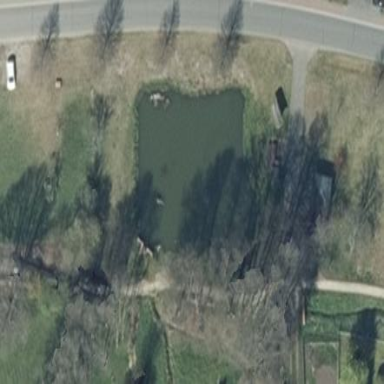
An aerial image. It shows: Peaceful pond surrounded by nature.